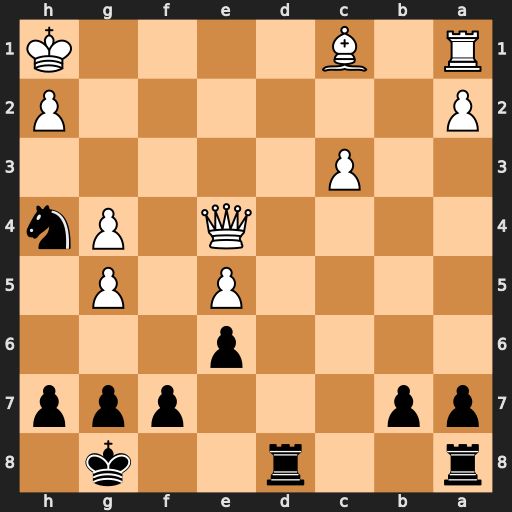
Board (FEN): r2r2k1/pp3ppp/4p3/4P1P1/4Q1Pn/2P5/P6P/R1B4K
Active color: b
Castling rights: -
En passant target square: -
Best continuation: Rd1+ Qe1 Rxe1#